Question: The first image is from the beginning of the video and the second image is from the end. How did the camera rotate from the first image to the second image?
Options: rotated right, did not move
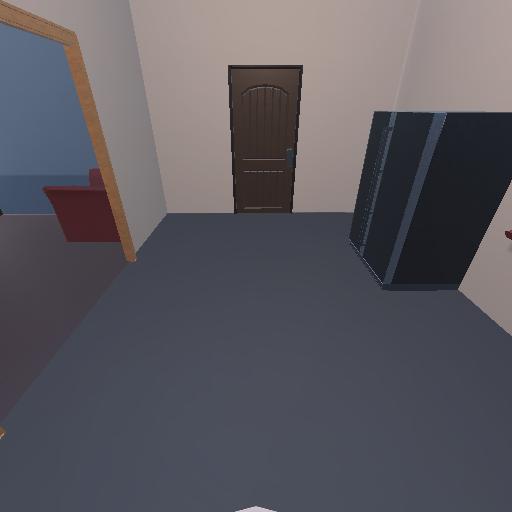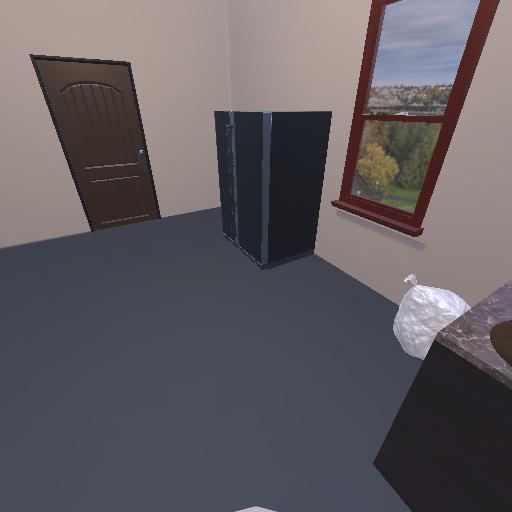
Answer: rotated right